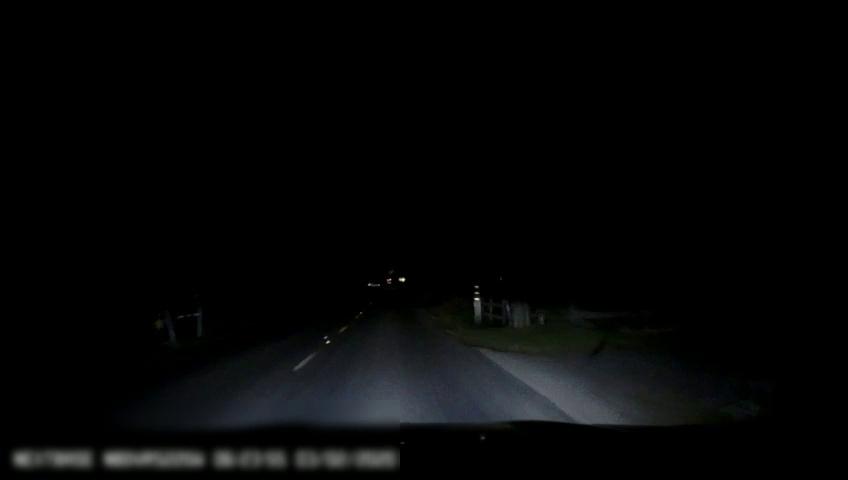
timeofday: Night
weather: Other
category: Drivable Space
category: Lanes | Alternate Lane